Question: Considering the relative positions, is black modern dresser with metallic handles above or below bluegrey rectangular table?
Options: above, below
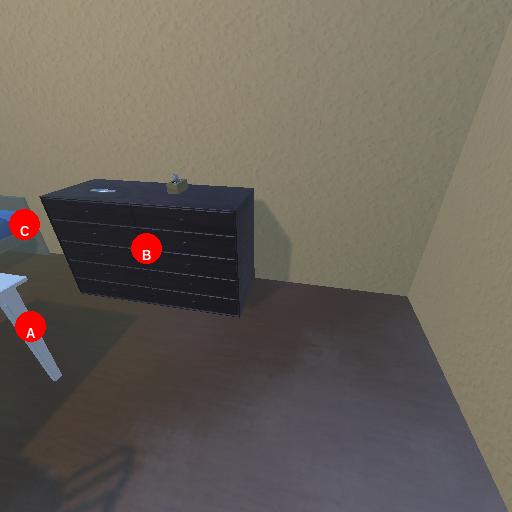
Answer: above